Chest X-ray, PA view. Patient: 45 years old, sex M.
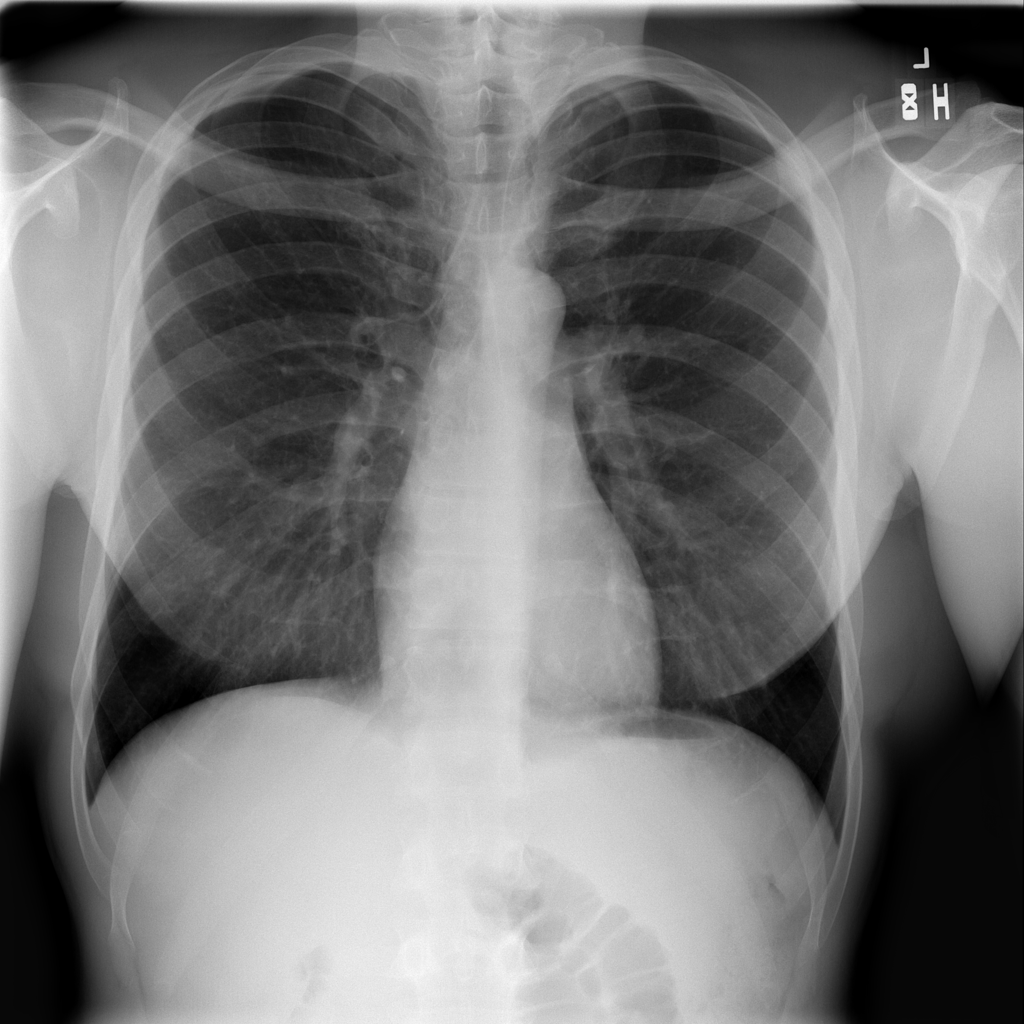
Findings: No Finding